Question: Simple problem, but for me, tough execution. I'm working solely on an app that is in alpha, but my testers need to have the most up-to-date database. I have a Core Data model with two entities: Clothing and ClothingRecord.
is a "static" model that has preloaded data (things like Hat, Shirt, Pants, etc) that will only change whenever I update the model.
is user populated entity that has relationships with entity .

What I've just run into is that I want to change the data in . Not only change properties of Clothing (like change name from "Hat" to "Cap"), but I want to add and remove items as well.
I'm fairly new to Core Data so I used Ray Wenderlich's tutorial on how to preload data:
<URL>
This worked great for the first time. I have a database up and running. Now, however, that I've changed it, I'm not sure how to properly update the entity. Do I traverse all objects and compare? Do I just add new things? I can't go and delete objects because of existing relationships, right?
Are there guides or tutorials on how to update a Core Data driven app with preloaded data? I would imagine that this is happens all of the time, but I can't find any solid resources on it.
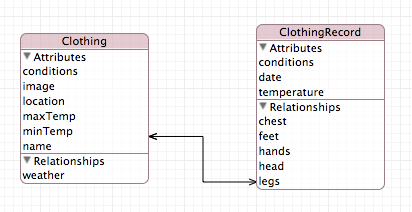
Answer: > Do I traverse all objects and compare? Do I just add new things? I
can't go and delete objects because of existing relationships, right?
It depends. I'll try to give you some suggestions.
To traverse and compare, first, I will insert an attribute that works as an identifier (e.g. <URL>.
You can do it if you have no relationships with the second entity. On contrary you need to link the new object with the original relationships.
The same as before, you need to ricreate those relationships and then delete the objects you are interested in.
I will try the first solution, if you have just started with CD. I also suggest an old answer that I wrote in a previous SO post about Core Data in general (<URL>.
Hope it helps.
About the last two options, you could perform a two steps operation.
First, create a request that let you to grab the pre-populated 'Clothing' objects.
'''
NSFetchRequest *request = [[NSFetchRequest alloc] init];
[request setEntity:[NSEntityDescription entityForName:@"Clothing" inManagedObjectContext:moc]];
NSError *error = nil;
NSArray *results = [moc executeFetchRequest:request error:&error];
'''
The array 'results' contains the objects retrieved, now with a 'for-loop' create new object and set right relationships.
'''
for(Clothing* clothing in results) {
Clothing* newClothing = [NSEntityDescription insertNewObjectForEntityForName:@"Clothing" inManagedObjectContext:moc];
newClothing.name = @"Cap";
newClothing.relationshipToWhatYouWant = clothing.relationshipToWhatYouWant;
}
'''
Finally, if you want, remove the old objects.
P.S. Check the code because I've written by hand.